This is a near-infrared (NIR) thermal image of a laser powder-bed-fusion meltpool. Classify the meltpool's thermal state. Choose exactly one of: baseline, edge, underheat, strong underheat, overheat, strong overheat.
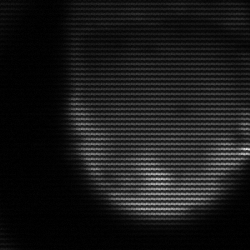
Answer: edge